Question: I took Michael Bostock's forced network example of a molecule, <URL>

I added a table of the data following the example in <URL>.
I added separate mouseover events to the network and the table. If I mouseover a node in the diagram, the selected node is highlighted in orange.
'''
var node = svg.selectAll(".node")
.data(graph.nodes)
.enter().append("g")
.attr("class", "node")
.on("mouseover", function() {
d3.select(this).select("circle").style("stroke-width", 6 );
d3.select(this).select("circle").style("stroke", "orange");
d3.select(this).select("text").style("font", "20px sans-serif");
})
.on("mouseout", function() {
d3.select(this).select("circle").style("stroke-width", 1.5);
d3.select(this).select("circle").style("stroke", "gray" );
d3.select(this).select("text").style("font", "12px sans-serif");
})
.call(force.drag)
;
'''
And if I mouseover a row in the table, the selected row is highlighted in orange.
'''
var rows = tbody.selectAll("tr")
.data(data)
.enter().append("tr")
.on('mouseover', function(){d3.select(this).style('background-color', 'orange');})
.on('mouseout', function(){d3.select(this).style('background-color', 'white');})
;
'''
I would like to link the mouseover highlighting of the diagram and the table such that:
- If I mouse over a node in the diagram, the selected node and its corresponding row in the table are both highlighted.- If I mouse over a row in the table, the selected row and its corresponding node in the diagram are both highlighted.
I haven't been able to find an example of a mouseover-linked diagram and table in D3. Can you point me to one? Or suggest a solution?
I am using local copies of D3 (d3.v3.js) and the data (graph.json) and viewing the diagrams on Firefox 20.0.1 for Windows.
Thanks for your help.
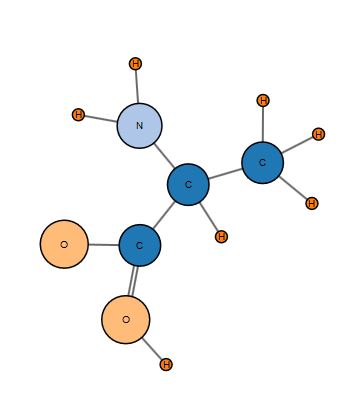
Answer: A simple way to do this is to use dom element classes, selections and the data objects that your mouse events will have. Have a look at a working demo <URL>
The pertinent parts:
I am linking the rectangles to the circles based on a join between "class" and "cat" in their two respective datasets. To get at the elements quickly I will incorporate those items into the class attribute:
'''
var table = svg.selectAll('rect').data(data).enter().append('rect');
table.attr(...)
.attr('class', function(d) { return d["class"];} );
'''
You can attach a class to any element, also you can attach more than one class to each element (it is considered a space-delimited list)
I do the same for each circle. Now in the circle mouseover I add:
'''
balls.on("mouseover", function(d) {
d3.select(this).attr("fill","#ffeeee");
d3.selectAll("rect." + d.cat)
.attr('stroke','red')
.attr('stroke-width', 3);
})
'''
D3 passes the data object of the moused-over element, so I grab it's "cat" and use that with a D3 selector on rect's with that class. Like jQuery "rect.A" will select all "rect" elements with class "A"
For a different approach that uses brushes and selects ranges more than elements you can also check out <URL> whose landing page has a great full example.